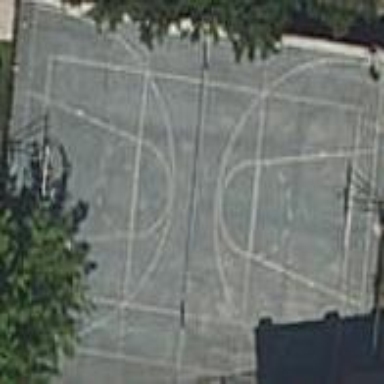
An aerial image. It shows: Basketball court located in leisure land pitch.